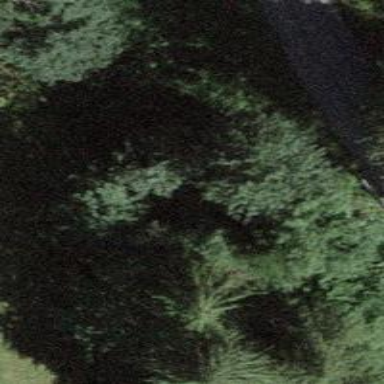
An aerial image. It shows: Culvert tunnel.